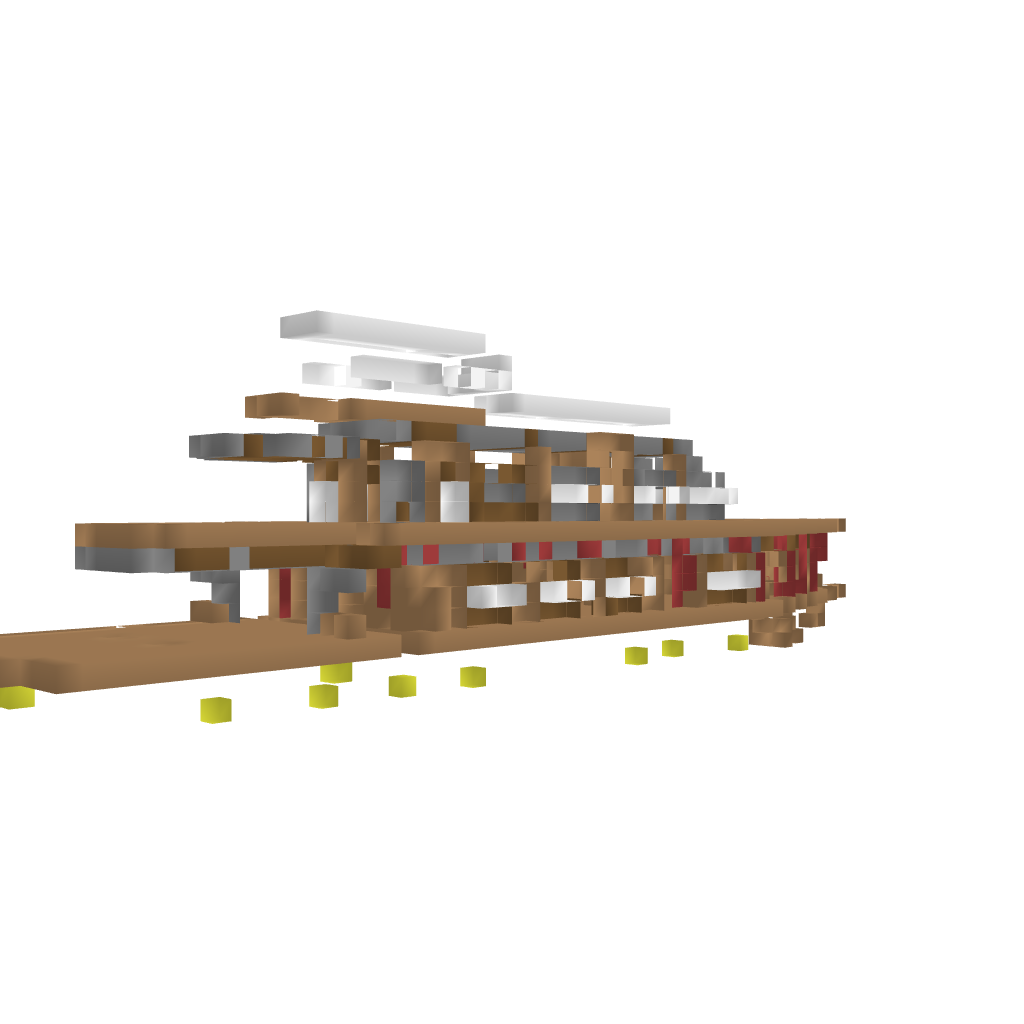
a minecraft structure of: Yacht (w/o water) bad low quality